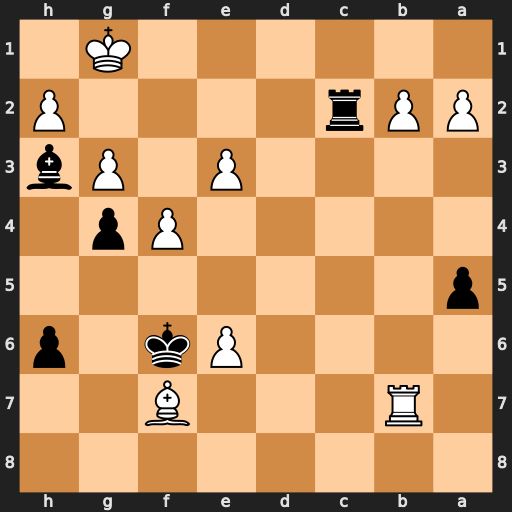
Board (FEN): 8/1R3B2/4Pk1p/p7/5Pp1/4P1Pb/PPr4P/6K1
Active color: b
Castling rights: -
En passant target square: -
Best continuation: Rg2+ Kf1 Rxb2+ Ke1 Rxb7